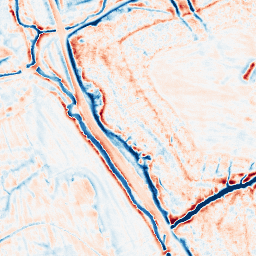
Category: edge_preserving
Decomposition family: bilateral
Decomposition parameters: d: 15
sigma_color: 150
sigma_space: 150
Upsampling method: quintic
Upsampling parameters: scale: 4
Upsampling scale: 4